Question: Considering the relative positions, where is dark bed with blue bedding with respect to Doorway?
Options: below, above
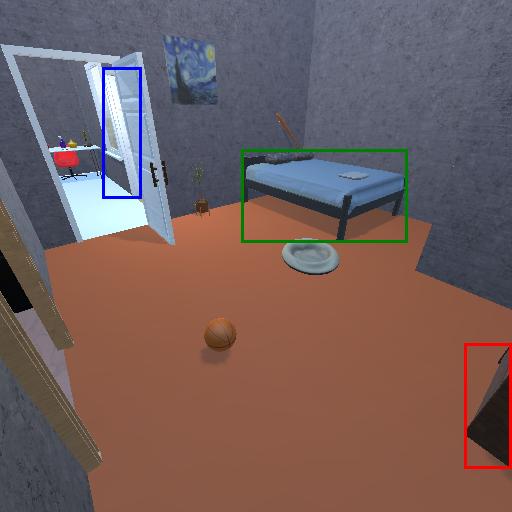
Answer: below